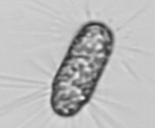
Label: Corethron_hystrix